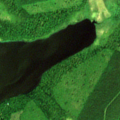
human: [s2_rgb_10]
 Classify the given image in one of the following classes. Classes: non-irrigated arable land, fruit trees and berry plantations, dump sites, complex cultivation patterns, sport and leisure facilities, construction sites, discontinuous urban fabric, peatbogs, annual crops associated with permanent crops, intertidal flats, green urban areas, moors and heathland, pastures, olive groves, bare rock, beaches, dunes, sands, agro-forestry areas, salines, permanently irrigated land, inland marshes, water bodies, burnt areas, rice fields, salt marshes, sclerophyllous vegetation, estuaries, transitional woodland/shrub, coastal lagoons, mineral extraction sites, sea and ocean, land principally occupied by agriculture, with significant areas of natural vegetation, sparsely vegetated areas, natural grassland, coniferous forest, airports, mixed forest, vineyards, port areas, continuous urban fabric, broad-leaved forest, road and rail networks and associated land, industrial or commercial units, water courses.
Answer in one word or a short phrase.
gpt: coniferous forest, mixed forest, peatbogs, water bodies